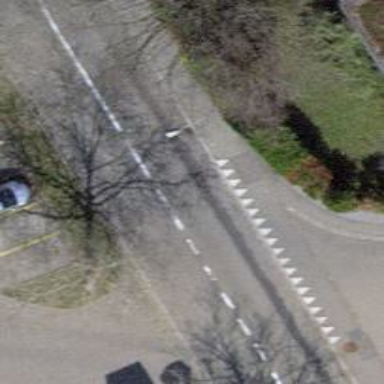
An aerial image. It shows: Raised kerb.